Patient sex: M
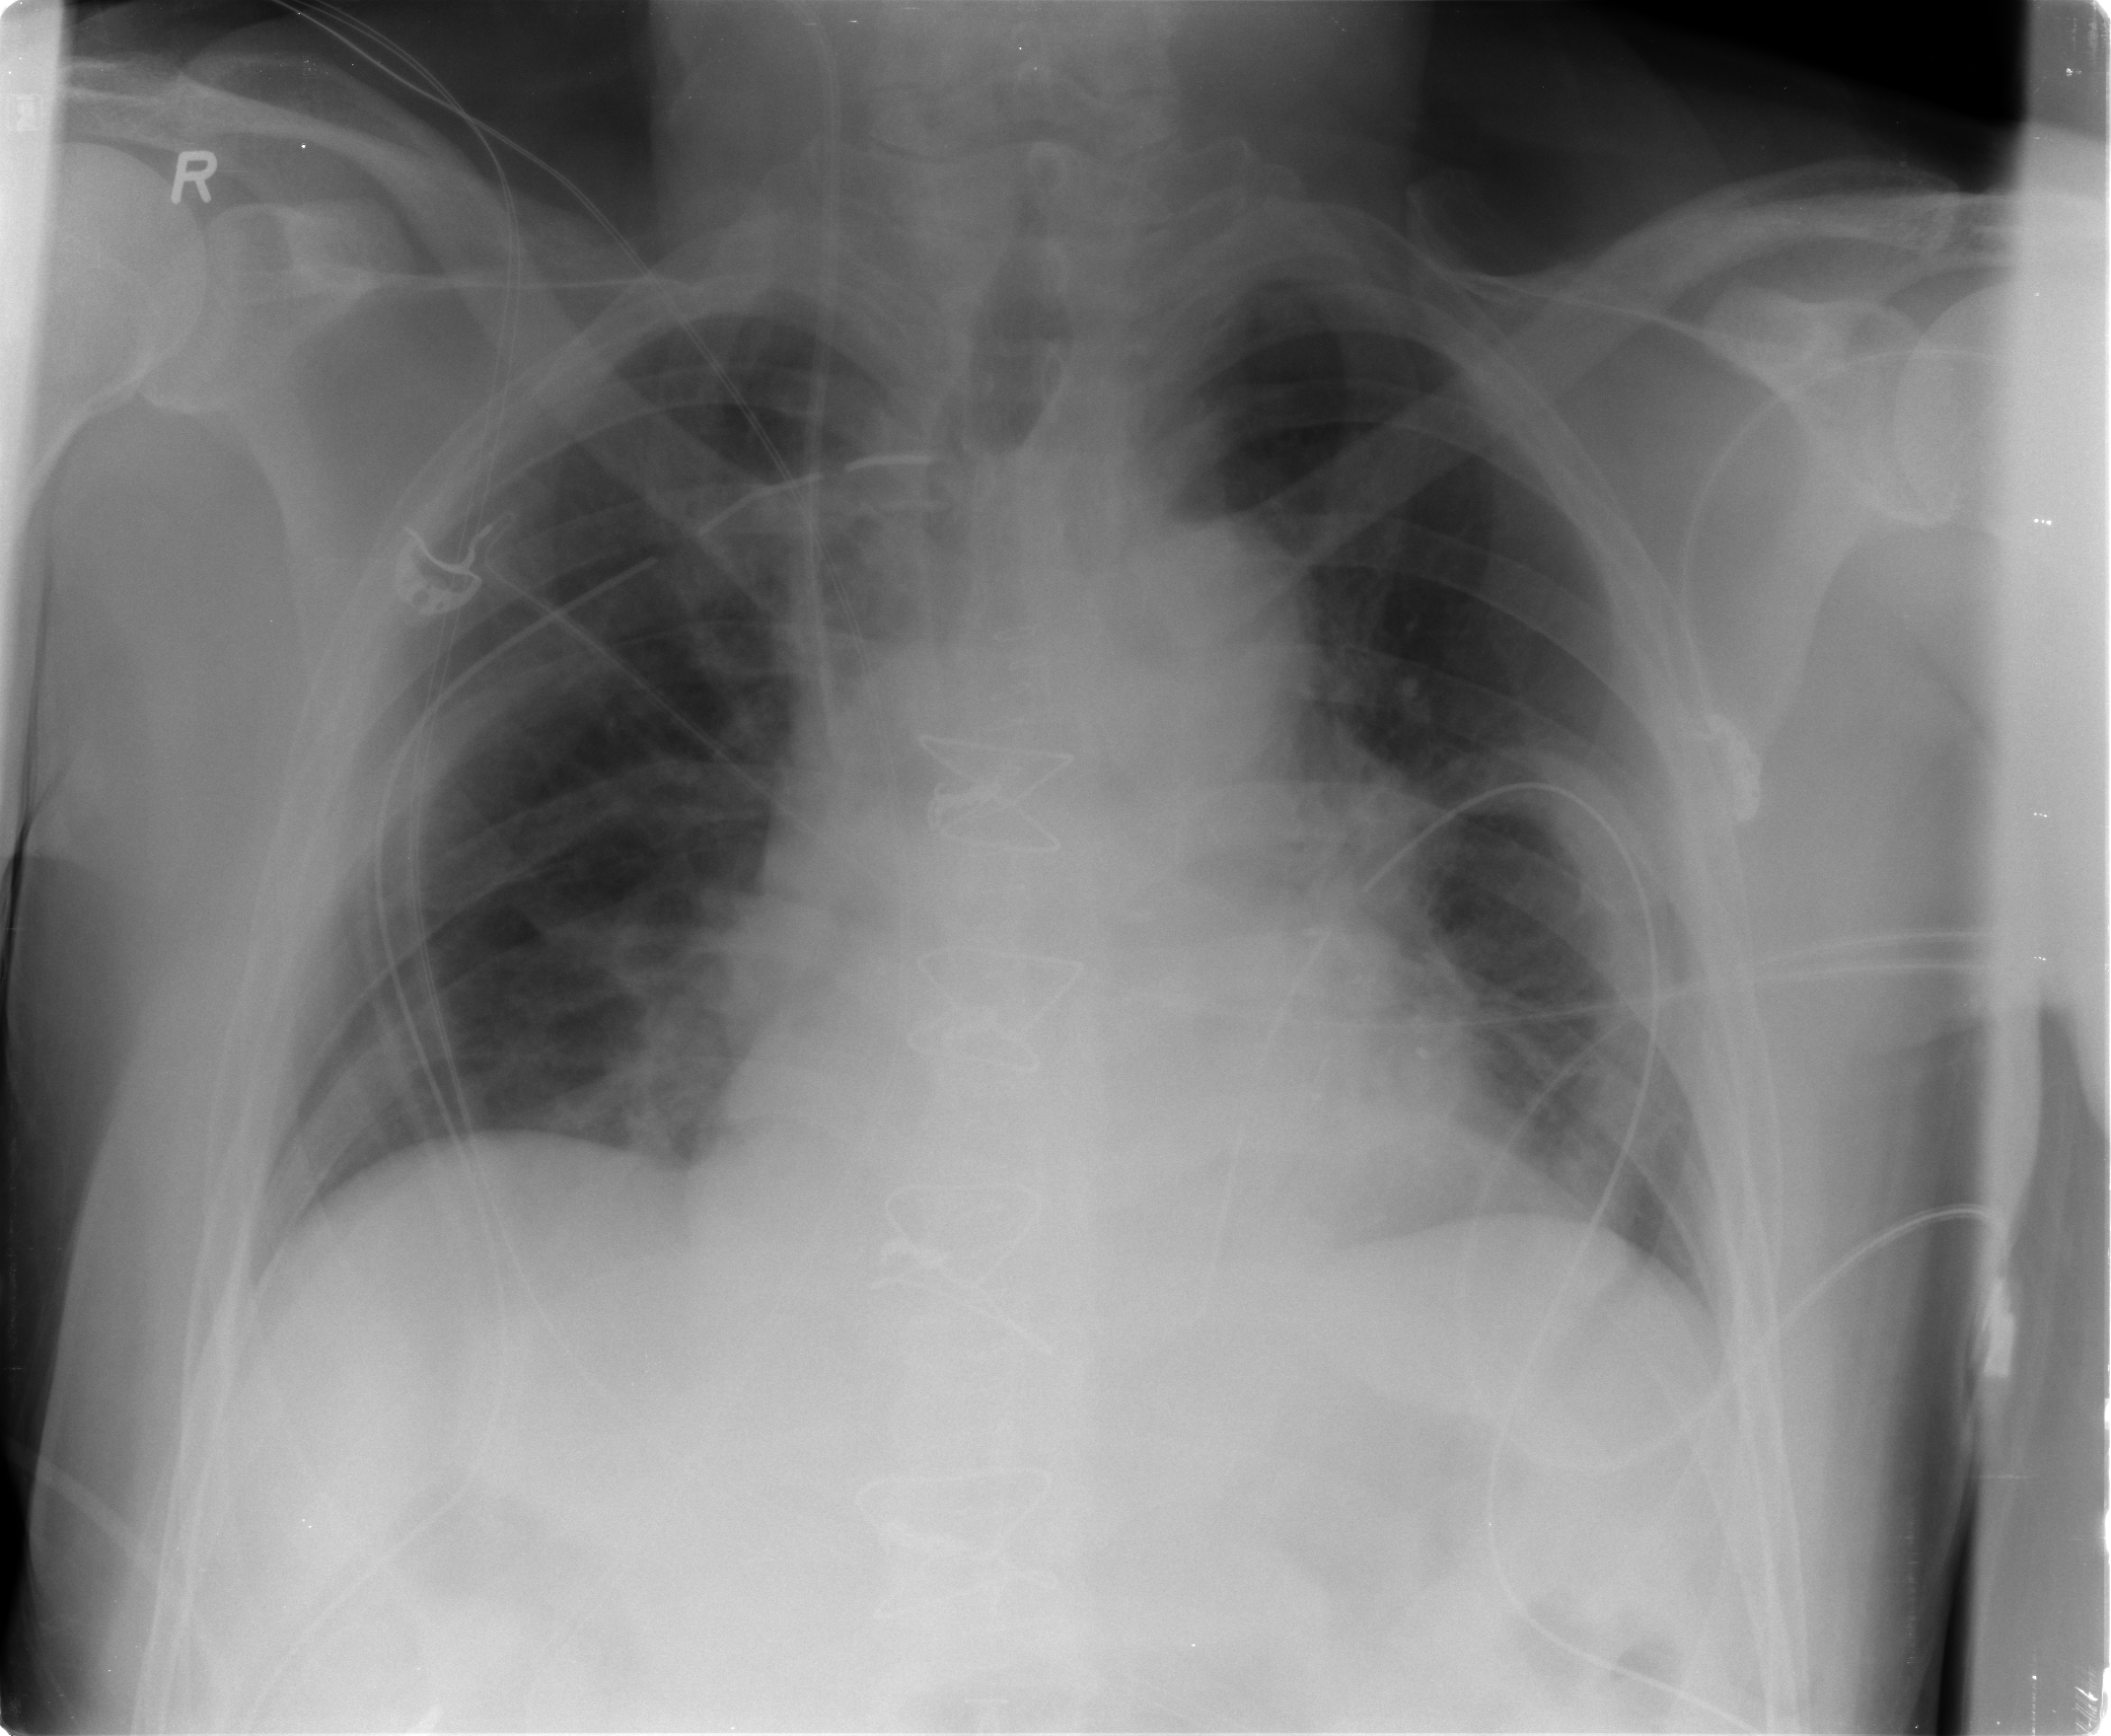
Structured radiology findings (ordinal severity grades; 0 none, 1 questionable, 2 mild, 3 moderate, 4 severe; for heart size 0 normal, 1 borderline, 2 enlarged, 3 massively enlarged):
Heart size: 0
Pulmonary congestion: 2
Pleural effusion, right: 0
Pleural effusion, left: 0
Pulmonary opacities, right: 0
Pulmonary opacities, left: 0
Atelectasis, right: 2
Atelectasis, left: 0